Question: Just a quick question:
How can I create this vertical shape in CSS?
This is going to be a left border of a div.
Many thanks!
The main issue is with the bottom part of the line.

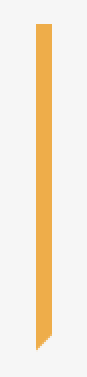
Answer: Try this trick with borders:
'''
div {
border-left:20px solid orange;
border-bottom:20px solid transparent;
width:0;
height:300px;
}
'''
<URL>